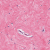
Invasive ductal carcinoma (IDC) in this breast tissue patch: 0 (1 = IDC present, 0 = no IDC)